Question: Why would the following implementation of the Dictionary cause a memory leak? See the screenshot below as well. Practically all of the leaks there are from this method.
'''
- (void) setLocation:(NSString *) location:(NSString *) turnPage {
NSLog(@"Start setLocation");
//---get the path to the property list file---
NSString *localPlistFileNameConf = [[self documentsPath] stringByAppendingPathComponent:@"Config.plist"];
NSMutableDictionary *copyOfDict;
//---if the property list file can be found---
if ([[NSFileManager defaultManager] fileExistsAtPath:localPlistFileNameConf]) {
//---load the content of the property list file into a NSDictionary object---
NSDictionary *dict = [[NSDictionary alloc] initWithContentsOfFile:localPlistFileNameConf];
//---make a mutable copy of the dictionary object---
copyOfDict = [dict mutableCopy];
[dict release];
}
else {
//---load the property list from the Resources folder---
NSString *pListPath = [[NSBundle mainBundle] pathForResource:@"Config" ofType:@"plist"];
NSDictionary *dict = [[NSDictionary alloc] initWithContentsOfFile:pListPath];
//---make a mutable copy of the dictionary object---
copyOfDict = [dict mutableCopy];
[dict release];
}
location = [self checkLocationValidity:location:turnPage];
[copyOfDict setValue:location forKey:@"Location"];
[self writeConfigToFile:copyOfDict];
NSLog(@"End setLocation");
}
'''

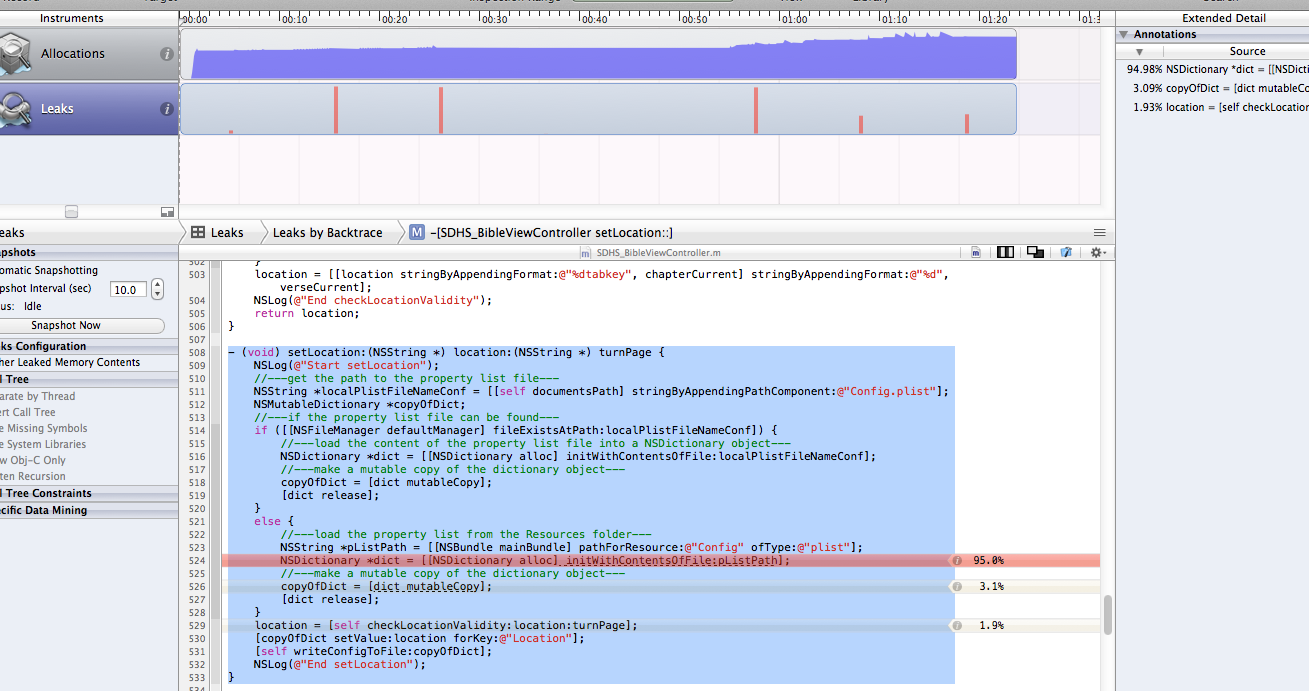
Answer: You're not releasing 'copyOfDict' anywhere. You own any object created with a method that starts with 'copy', so you need to release those objects. It's probably misreporting the source as the original dictionary due to a bit of trickery in the 'NSDictionary' class cluster for efficiency reasons. Try running analyse over your code, it should point these things out to you.